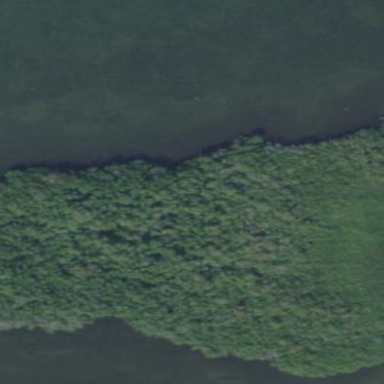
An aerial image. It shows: Wetland area with mangrove vegetation.